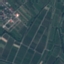
Land use / land cover: PermanentCrop